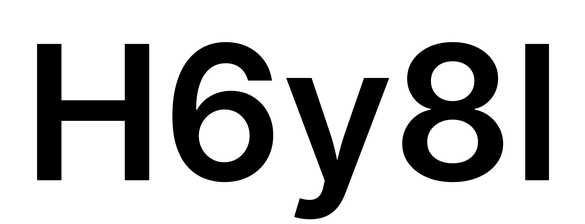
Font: Inter_SemiBold